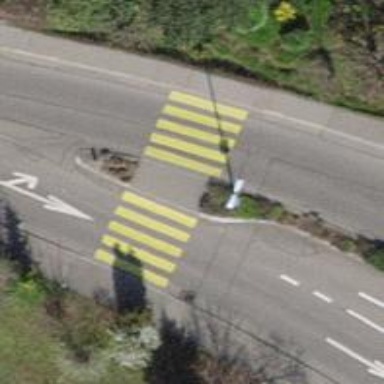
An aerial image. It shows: Marked road crossing with pedestrian island.